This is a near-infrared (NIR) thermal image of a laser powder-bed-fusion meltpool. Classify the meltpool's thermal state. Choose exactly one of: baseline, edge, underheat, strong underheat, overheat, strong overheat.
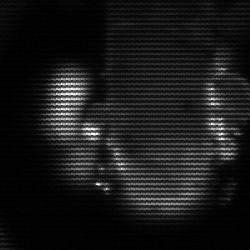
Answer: strong underheat